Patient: sex F, age 64
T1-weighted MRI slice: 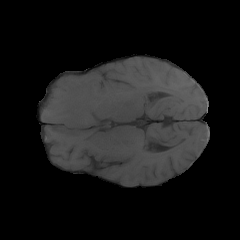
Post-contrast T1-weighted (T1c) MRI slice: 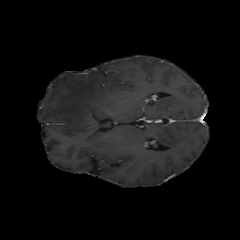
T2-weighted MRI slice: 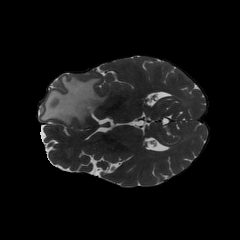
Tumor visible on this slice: yes
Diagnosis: Glioblastoma, IDH-wildtype
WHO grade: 4